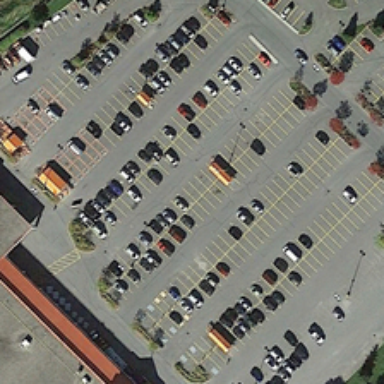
There are a lot of parking spaces in the parking lot .